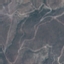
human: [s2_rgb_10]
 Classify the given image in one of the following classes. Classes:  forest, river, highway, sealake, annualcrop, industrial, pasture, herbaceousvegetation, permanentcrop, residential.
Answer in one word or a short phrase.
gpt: HerbaceousVegetation